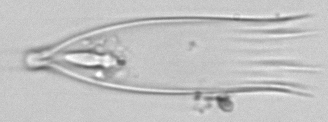
Label: Favella